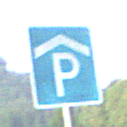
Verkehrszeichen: Parkhaus
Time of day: SunriseSunset
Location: Outdoor (Nature)
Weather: PartlyCloudy
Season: NotSpecified
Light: Natural